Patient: sex M, age 37
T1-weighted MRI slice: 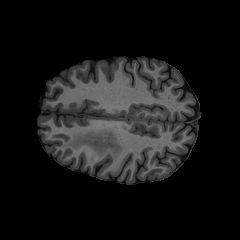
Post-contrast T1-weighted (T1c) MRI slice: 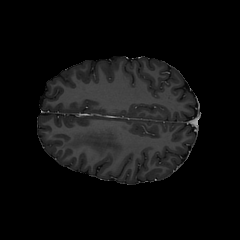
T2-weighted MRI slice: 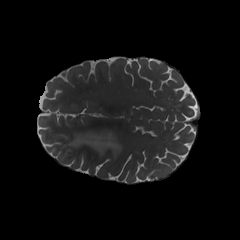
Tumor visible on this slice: yes
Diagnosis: Astrocytoma, IDH-mutant
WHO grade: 4